Question: I been trying to learn the TCP protocol. so I am able to transfer data between two computers on the same network as:
'''
\the server:
var server = new TcpListener(ipAddress, port); //create a server
server.Start(); //start the server
//wait here until a client get's connected to this computer
TcpClient someClient = server.AcceptTcpClient();
NetworkStream stream = someClient.GetStream(); \create a network stream object in order to read and send data to the other connected computer
'''
once the server is running, the client application will be able to connect to the server as:
'''
//Client:
var client = new TcpClient(serverIP, port);
NetworkStream stream = client.GetStream();
//initialize data to by some byte array. the data you wish to send
stream.Write(data, 0, data.Length);
byte[] bytes = new bytes[1000] //instantiate a byte array
connection.stream.Read(bytes, 0, bytes.Length) // wait here until data is send
// in this line data has been received and it will be placed the bytes array
'''
I label each node with a different letter. for example note how computer A and computer C happen to be on the same network:

Hope this picture helps me explain what I mean.
## Establish connection between computer A and C:
If I want to establish a connection between computer A and C then that will probably be the easiest case. In other words I will not have to do any kind of port forwarding in order to establish the connection.
## Establish connection between computer A and server S:
if the client computer happens to be computer A and the server computer happens to be computer S then computer A will be able to find server S. So this connection should be simple too.
## Establish connection between computer A and computer B: (here is my problem)
So if computer A wants to find computer B then router Y will have to forward all traffic from port 'somePort P' to computer B and A will have to provide the ip address of router Y or the WAN ip address.
## Until this point my title question should not make sense let me explain what I mean when I say "Pass tcp connection to different computer"
I actually need to establish a connection between computer A and computer B without having to configure the routers. I been thinking a lot and I think this should be possible: (it's a little crazy though)
if you remember from my previous code once the connection was established, everything that was send/written through the network stream is received by the other end of the connection. so because computer A is not able to connect to computer B then make A connect to the server S. So far there is a connection between computer A and server S. Ok now establish a tcp connection between computer B and server S. by now the server S should have two distinct tcp connections, one to computer A and the other to computer B.
Because the server has two distinct tcp connections it should have also two NetworkStream objects. let's say that the tcp connection between server S and computer A has the object 'NetworkStream streamA;' and the tcp connection with computer B has the object 'NetworkStream streamB;'
## So here comes the crazy part. The server S serializes the instantiated and working object streamB and sends that object to computer A. then computer A deserializes that object and cast it to a NetworkStream object. Computer A should now have a copy of object streamB. WHAT WILL HAPPEN IF THEN YOU SEND DATA THROUGH OUT THAT STREAM!? theorically computer B should receive the data I think. I mean maybe I will have to modify each package header information so that router Y treats those packages as if they where coming from Server S!
the reason why I want to do this is because I have created a server application and client application where it will sync files between two computers on a specific folder. a lot of times users using this program do not know how to enable port forwarding. I also know I may be able to solve this using what is called as "tcp puch holing" but I have not been able to find a working method on c#....
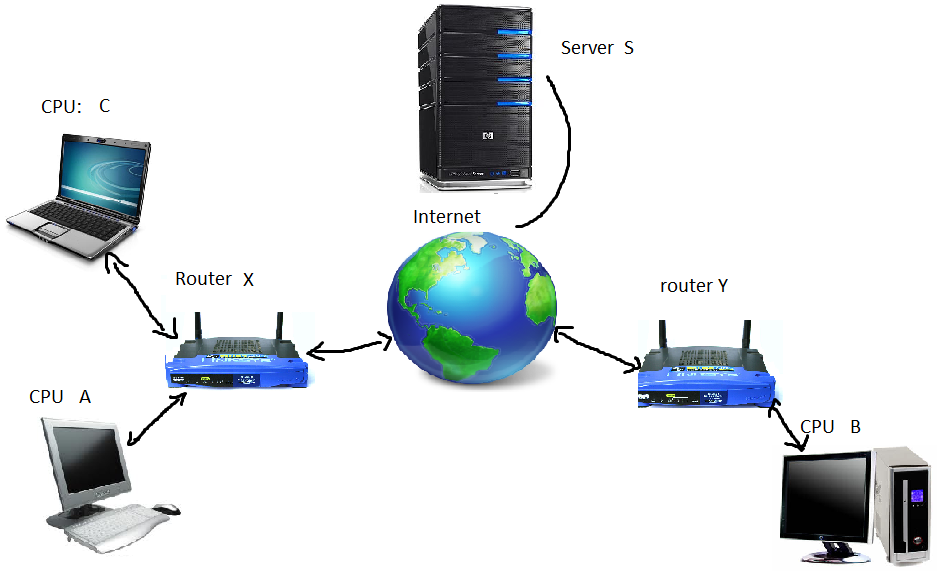
Answer: The method you have suggested won't work. A and B are both sending traffic to S. No matter what S sends to A or B, A and B will still have their routers (X and Y) passing traffic only to S. What you want is, as you mentioned, NAT hole punching.
The basic idea of NAT hole punching is to have A send traffic to B and B send traffic to A simultaneously. If done correctly, each router (X and Y) will think the packet from the other side is a reply to the packet it sent, and they will establish NAT entries allowing A and B to talk to each other directly. This is almost impossible to do for TCP, but <URL>.